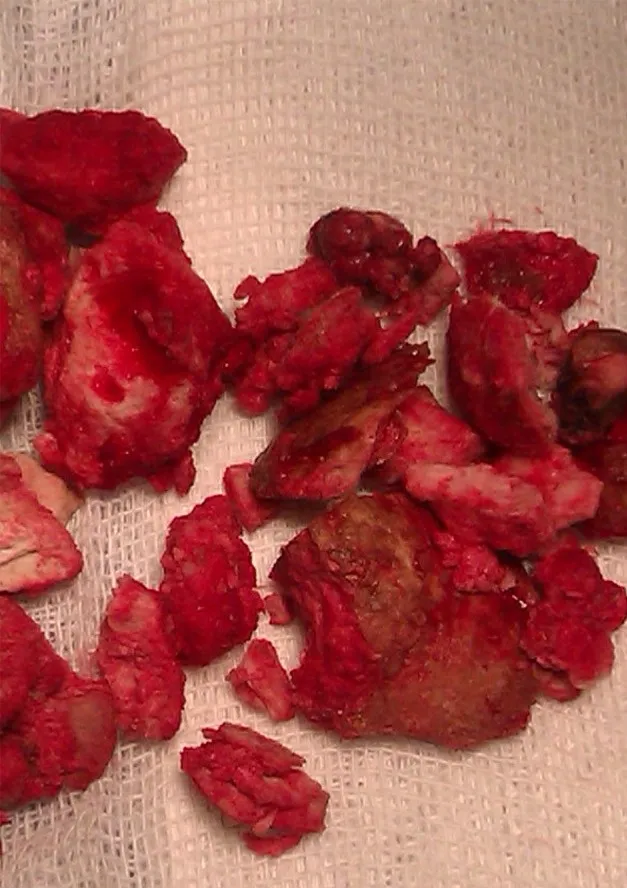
The Stones That Removed From the Bladder.
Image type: medical_photograph (other_medical_photograph)